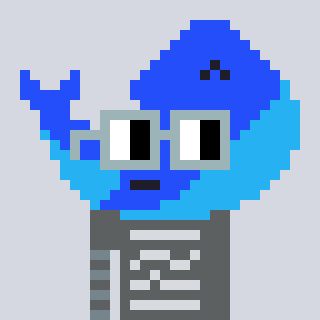
a pixel art character with square dark gray glasses, a whale-shaped head and a foggrey-colored body on a cool background